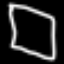
Label: square